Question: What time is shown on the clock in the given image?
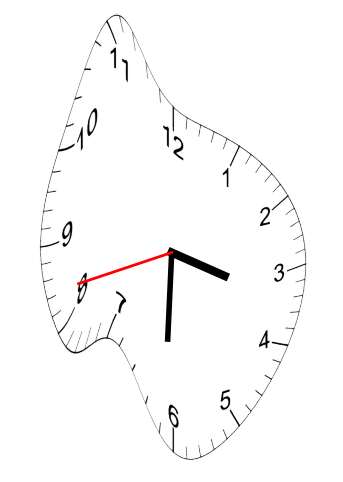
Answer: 03:30:42